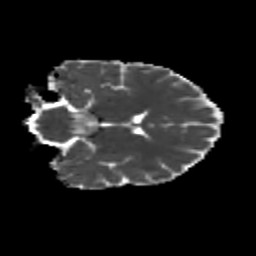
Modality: MD
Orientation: coronal
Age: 18
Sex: female
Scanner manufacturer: siemens
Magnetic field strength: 3 T
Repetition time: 3.5 s
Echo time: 0.104 s